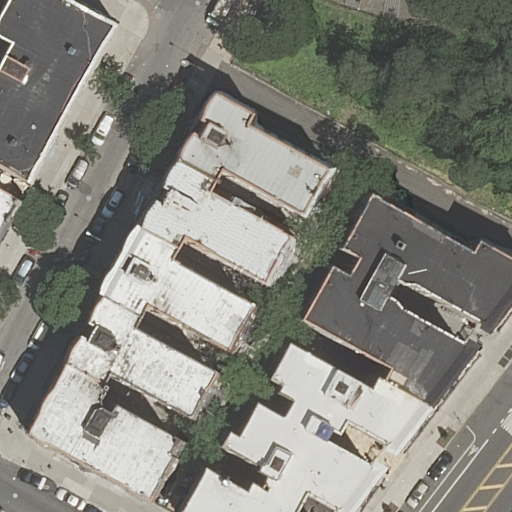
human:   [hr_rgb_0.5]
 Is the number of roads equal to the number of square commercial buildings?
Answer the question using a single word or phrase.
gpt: no

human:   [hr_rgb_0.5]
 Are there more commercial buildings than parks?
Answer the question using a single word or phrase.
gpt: no

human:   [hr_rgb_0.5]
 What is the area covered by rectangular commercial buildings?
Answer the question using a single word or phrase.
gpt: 0m2

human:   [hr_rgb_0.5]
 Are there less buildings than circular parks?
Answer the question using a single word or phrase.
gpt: no

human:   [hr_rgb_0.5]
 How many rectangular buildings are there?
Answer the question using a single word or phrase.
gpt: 3

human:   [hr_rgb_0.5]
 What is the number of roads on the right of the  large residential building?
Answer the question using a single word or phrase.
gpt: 3

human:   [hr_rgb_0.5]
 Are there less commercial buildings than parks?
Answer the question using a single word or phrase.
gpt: yes

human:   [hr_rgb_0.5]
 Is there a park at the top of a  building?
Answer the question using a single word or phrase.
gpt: yes

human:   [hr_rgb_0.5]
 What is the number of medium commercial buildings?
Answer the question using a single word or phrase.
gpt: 0

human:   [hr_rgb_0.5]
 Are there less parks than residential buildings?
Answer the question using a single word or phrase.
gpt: yes

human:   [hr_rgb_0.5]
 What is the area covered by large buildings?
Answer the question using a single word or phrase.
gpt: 790m2

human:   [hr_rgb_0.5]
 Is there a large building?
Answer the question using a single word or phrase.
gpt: yes

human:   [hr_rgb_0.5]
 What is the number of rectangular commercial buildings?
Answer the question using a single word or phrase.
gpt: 0

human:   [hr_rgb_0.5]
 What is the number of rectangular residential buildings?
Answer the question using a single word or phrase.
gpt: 3

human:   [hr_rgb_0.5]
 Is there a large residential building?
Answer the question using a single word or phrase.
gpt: yes

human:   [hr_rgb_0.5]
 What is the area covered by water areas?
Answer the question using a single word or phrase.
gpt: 0m2

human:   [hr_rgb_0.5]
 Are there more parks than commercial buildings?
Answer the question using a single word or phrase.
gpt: yes

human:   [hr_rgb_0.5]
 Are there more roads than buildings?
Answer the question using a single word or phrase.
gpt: no

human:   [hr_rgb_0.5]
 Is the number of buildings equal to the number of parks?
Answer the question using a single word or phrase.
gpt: no

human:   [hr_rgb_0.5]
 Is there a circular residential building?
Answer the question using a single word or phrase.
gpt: no

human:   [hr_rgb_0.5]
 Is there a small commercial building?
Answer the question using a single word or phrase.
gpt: no

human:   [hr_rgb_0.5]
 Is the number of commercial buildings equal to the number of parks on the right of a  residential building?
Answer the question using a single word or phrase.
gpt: no

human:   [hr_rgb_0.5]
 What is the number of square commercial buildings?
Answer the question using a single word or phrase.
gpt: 0

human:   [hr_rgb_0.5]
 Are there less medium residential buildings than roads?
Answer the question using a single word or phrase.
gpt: yes

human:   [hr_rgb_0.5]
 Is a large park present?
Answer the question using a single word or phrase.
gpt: yes

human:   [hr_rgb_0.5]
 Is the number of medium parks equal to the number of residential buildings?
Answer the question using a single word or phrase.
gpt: no

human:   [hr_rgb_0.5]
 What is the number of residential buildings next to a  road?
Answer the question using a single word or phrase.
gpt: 9

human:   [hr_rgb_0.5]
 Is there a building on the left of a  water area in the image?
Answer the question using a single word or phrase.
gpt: no

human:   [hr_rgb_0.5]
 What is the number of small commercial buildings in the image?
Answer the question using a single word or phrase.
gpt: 0

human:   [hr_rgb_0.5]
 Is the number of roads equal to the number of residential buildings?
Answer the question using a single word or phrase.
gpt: no

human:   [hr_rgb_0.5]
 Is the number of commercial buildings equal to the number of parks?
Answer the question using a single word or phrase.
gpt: no

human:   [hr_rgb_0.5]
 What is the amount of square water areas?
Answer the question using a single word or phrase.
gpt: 0

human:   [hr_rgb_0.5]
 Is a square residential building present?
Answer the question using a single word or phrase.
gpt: no

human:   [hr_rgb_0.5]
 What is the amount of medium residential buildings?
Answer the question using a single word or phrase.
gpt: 5

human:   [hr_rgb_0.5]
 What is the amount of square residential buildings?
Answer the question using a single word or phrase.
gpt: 0

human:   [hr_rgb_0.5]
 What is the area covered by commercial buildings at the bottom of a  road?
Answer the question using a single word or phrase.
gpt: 0m2